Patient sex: F
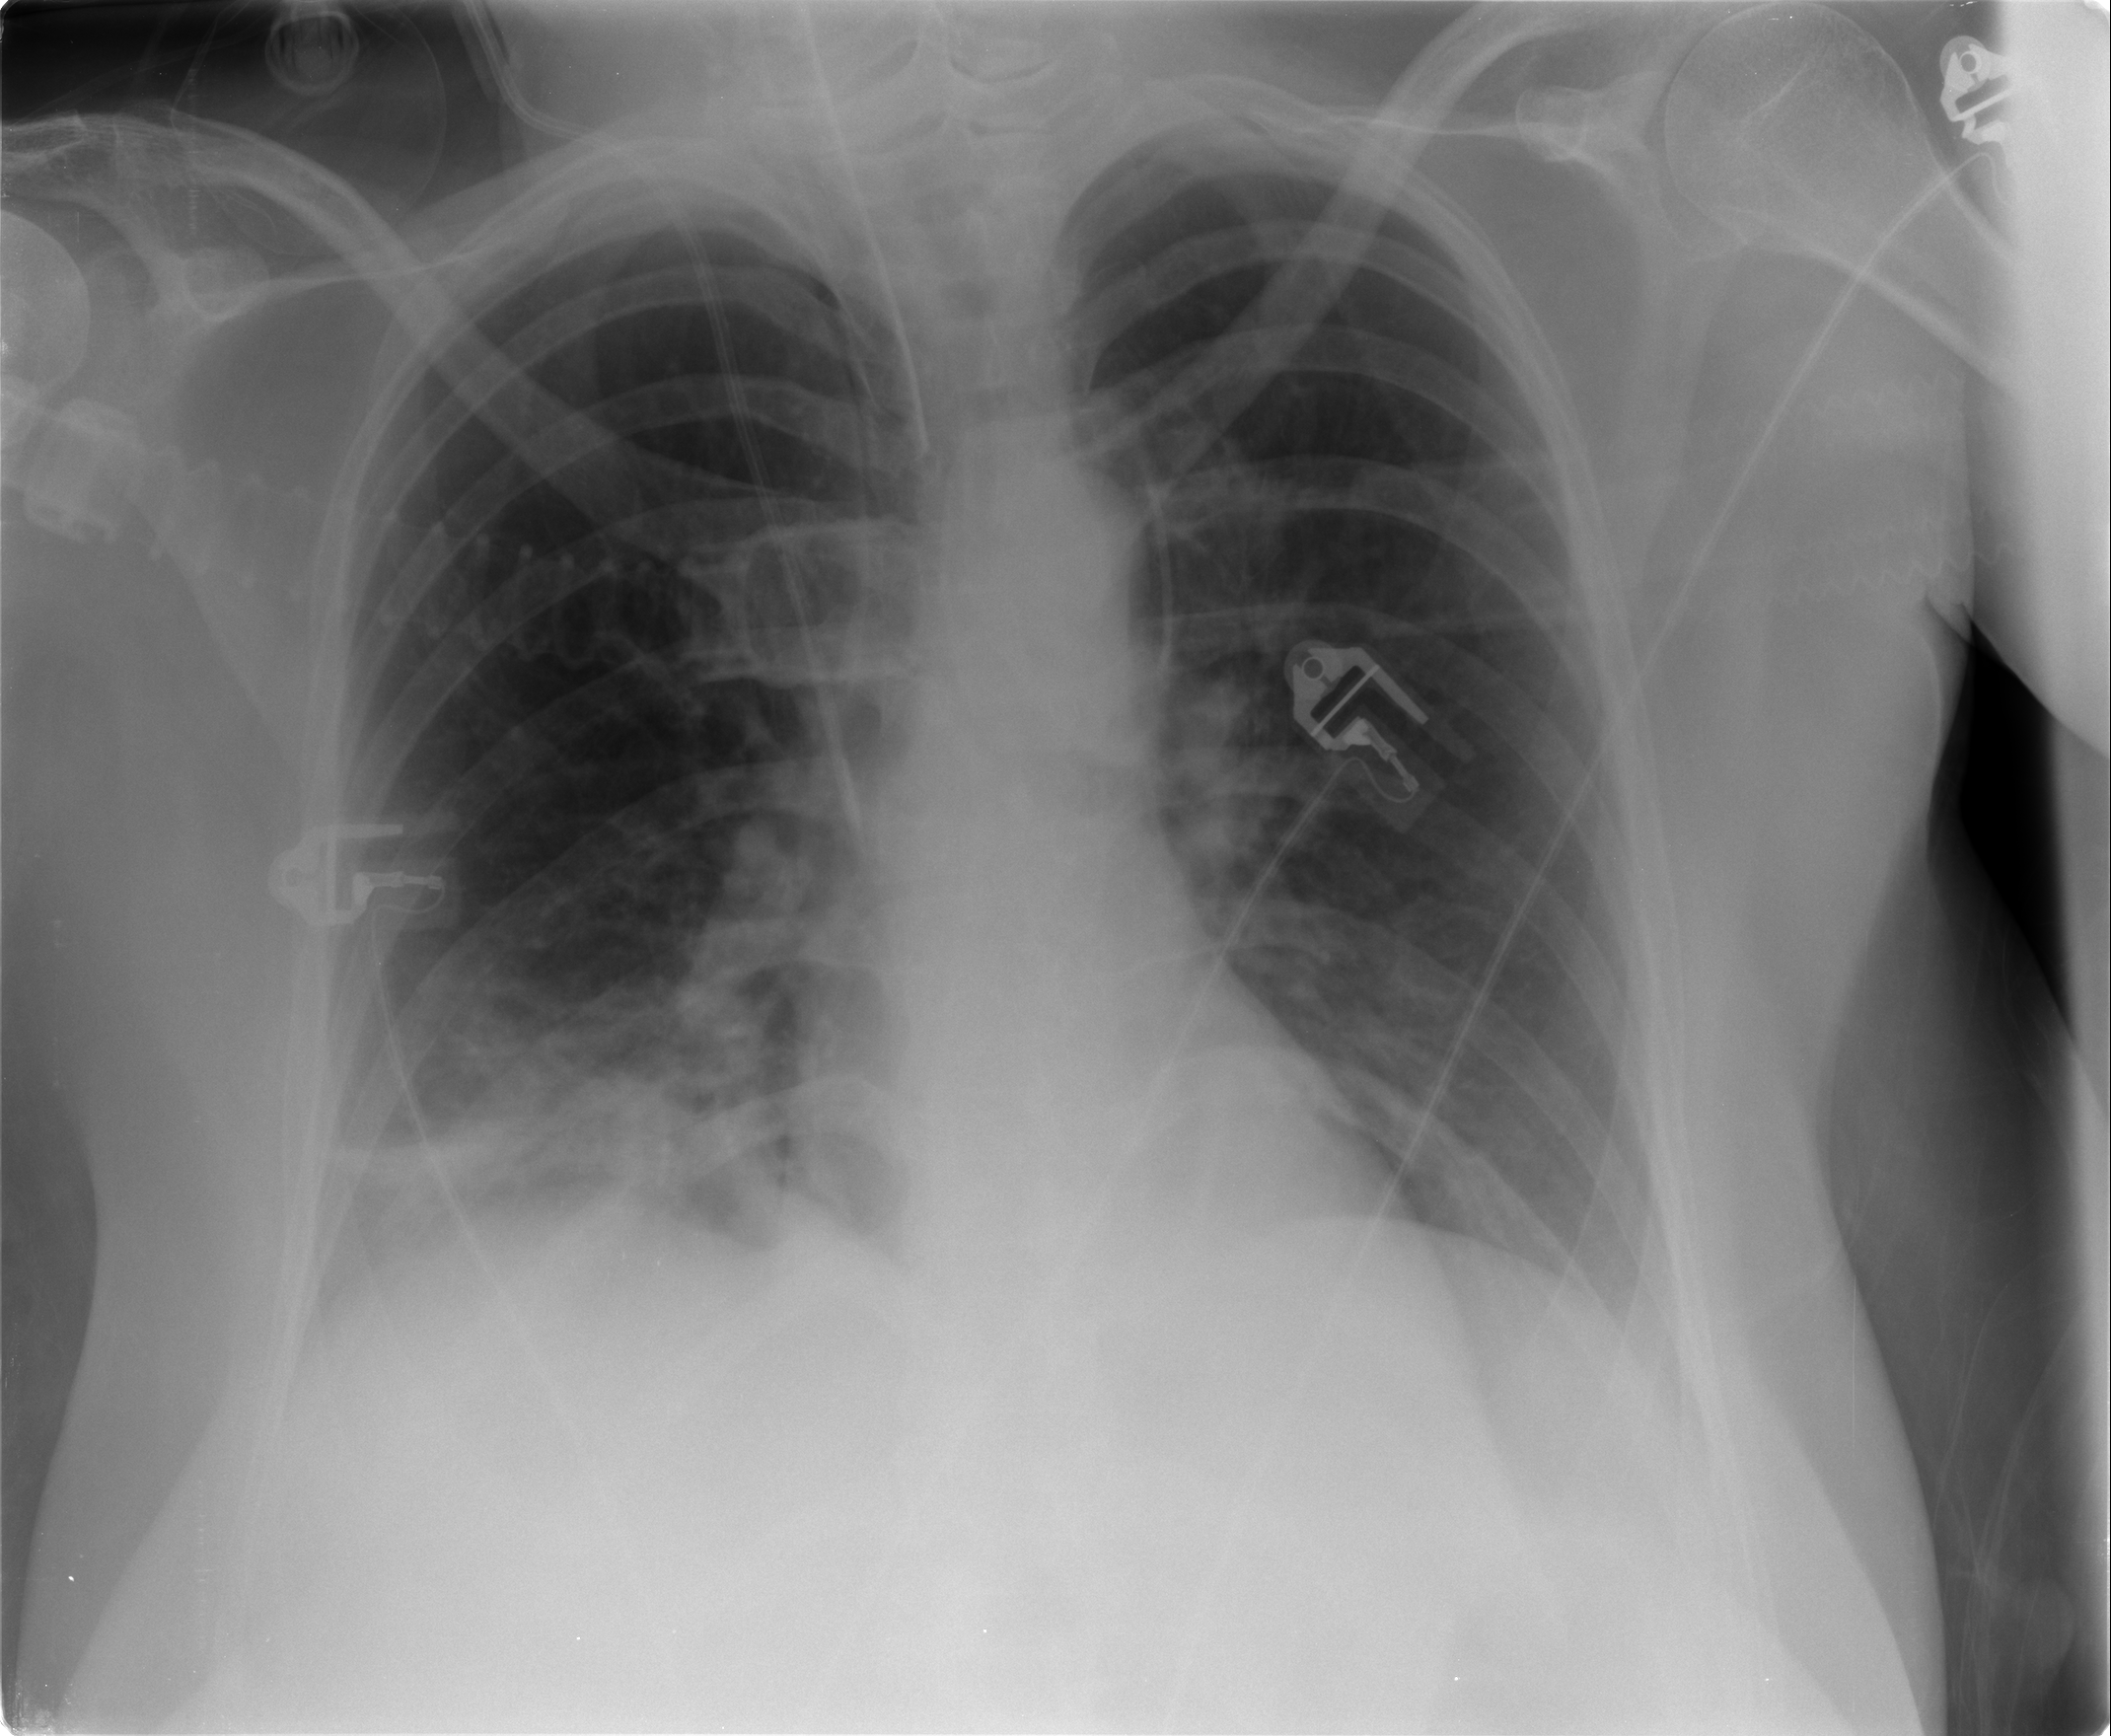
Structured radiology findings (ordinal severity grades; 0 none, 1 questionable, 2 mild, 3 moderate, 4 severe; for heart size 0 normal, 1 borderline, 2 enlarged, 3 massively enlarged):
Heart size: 0
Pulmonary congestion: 0
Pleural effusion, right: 0
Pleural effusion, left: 0
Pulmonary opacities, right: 2
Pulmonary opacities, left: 0
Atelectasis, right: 0
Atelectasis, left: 2